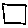
Label: square